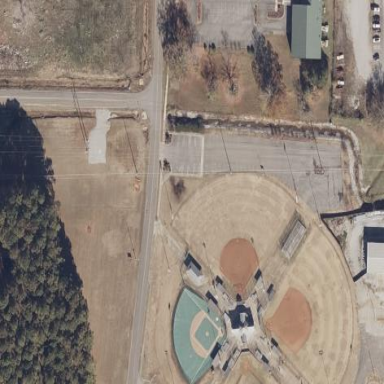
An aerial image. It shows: Baseball pitch for leisure land activities.